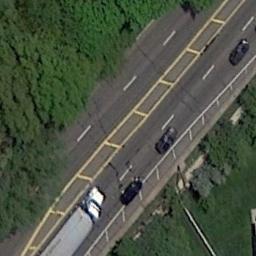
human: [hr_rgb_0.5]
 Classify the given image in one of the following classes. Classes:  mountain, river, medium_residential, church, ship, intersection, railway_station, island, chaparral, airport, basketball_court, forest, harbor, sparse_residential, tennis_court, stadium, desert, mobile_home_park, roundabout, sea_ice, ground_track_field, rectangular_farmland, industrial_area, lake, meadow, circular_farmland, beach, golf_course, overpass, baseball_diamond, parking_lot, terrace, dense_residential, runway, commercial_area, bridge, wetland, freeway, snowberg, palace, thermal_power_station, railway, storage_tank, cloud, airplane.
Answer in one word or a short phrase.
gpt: freeway